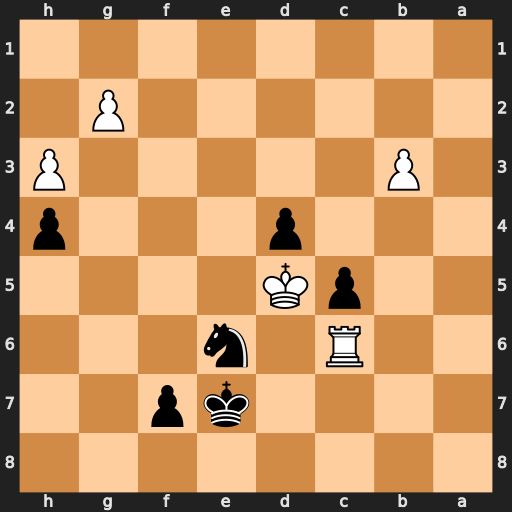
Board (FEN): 8/4kp2/2R1n3/2pK4/3p3p/1P5P/6P1/8
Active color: b
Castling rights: -
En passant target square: -
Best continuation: d3 Rd6 d2